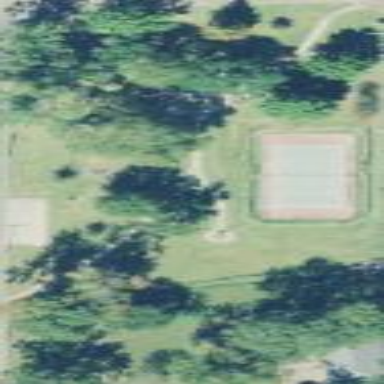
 and several monuments celebrating local history and art."